Question: I am trying to deploy a website on IIS. When I deploy it without giving it a host name, everything works fine.
However, if I try to specify a host name, the website never loads in the browser. For instance, I gave it a hostname of www.webservice.com. When I try to load the home page, the web browser tries to access www.webservice.com:2000/HomePage.aspx but the connection always times out.
How can I solve this problem?

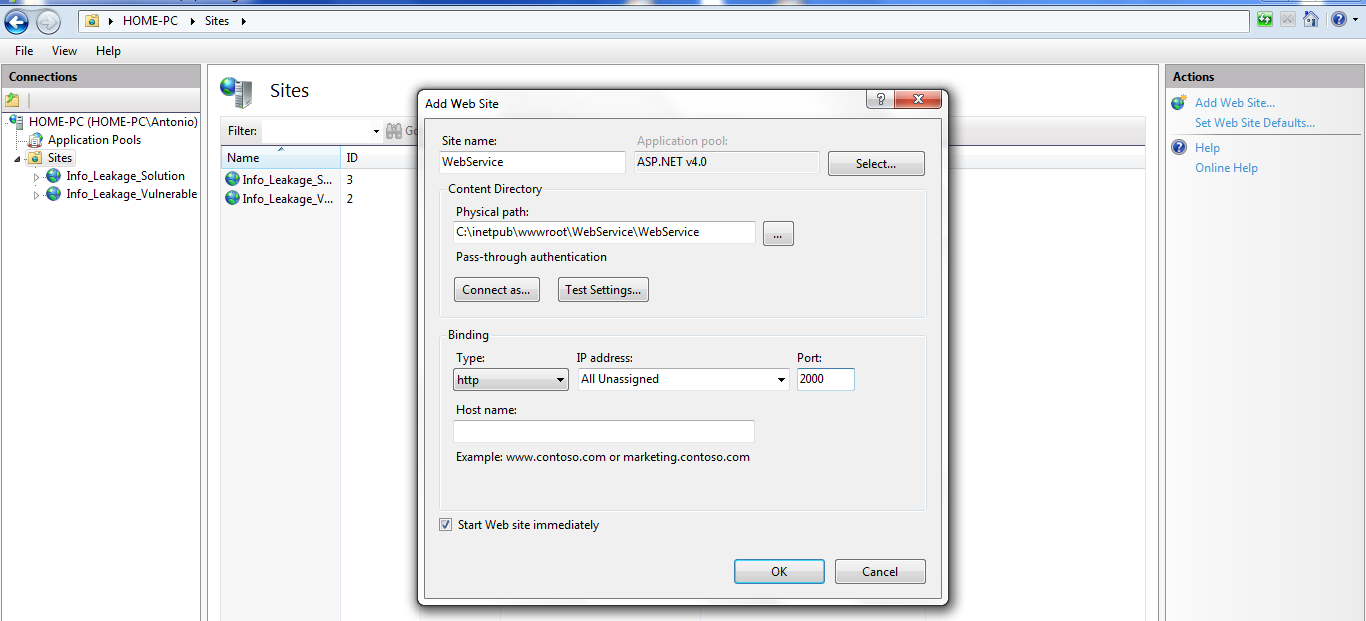
Answer: You have to either set up DNS to point to the host where IIS is running or make an entry in your "hosts" file.
DNS is good for production purposes but if you just want to test something a hosts entry will be good enough.
You find the hosts file under %WINDOWSROOT%\System32\drivers\etc (eg.: C:\Windows\System32\drivers\etc). Just add the name of site (www.webservice.com) there together with the IP of the IIS host.
IIS doesn't set up the DNS for you automatically.